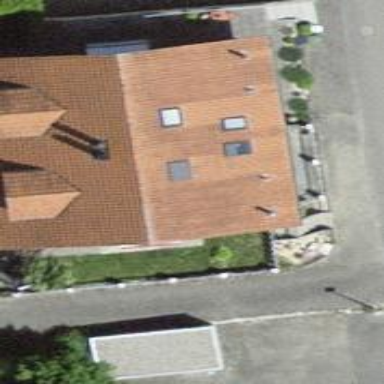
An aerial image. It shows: Terrace building.